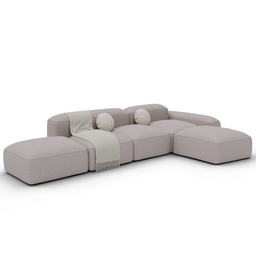
Label: furniture